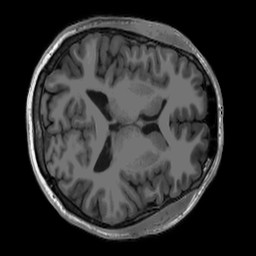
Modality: T1w
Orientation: axial
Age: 25
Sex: male